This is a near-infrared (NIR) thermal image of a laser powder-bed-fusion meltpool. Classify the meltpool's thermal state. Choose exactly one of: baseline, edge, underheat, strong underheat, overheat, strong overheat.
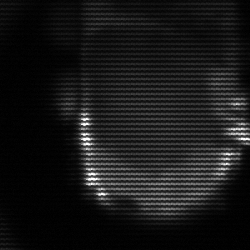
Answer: baseline